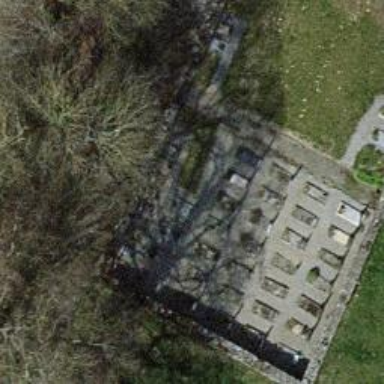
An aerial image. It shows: Cemetery.